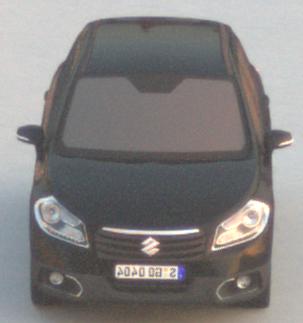
Make: Suzuki
Model: SX4 S-Cross 1.6
Detailed model: SX4 (II) S-Cross
Model produced from: 2013/10
Model produced until: 2015/08
Doors: 5
Color: black
Road condition: dry road
Daytime: sunrise or sunset
Contrast: medium contrast